Question: I have a custom component based on a TPanel. The aim is to display at the top, a so called "title area", wich displays a caption and has customizable border and background color. It works fine, except for a little issue: at , when clicking on the "title area",
the component is not selected (blue bullets doesn't appear), meaning that I can't drag or modify the component's properties. If I click outside the "title area", the component is selected. Can anyone have a solution for this? Thanks in advance. Follows a brief descriptive image:
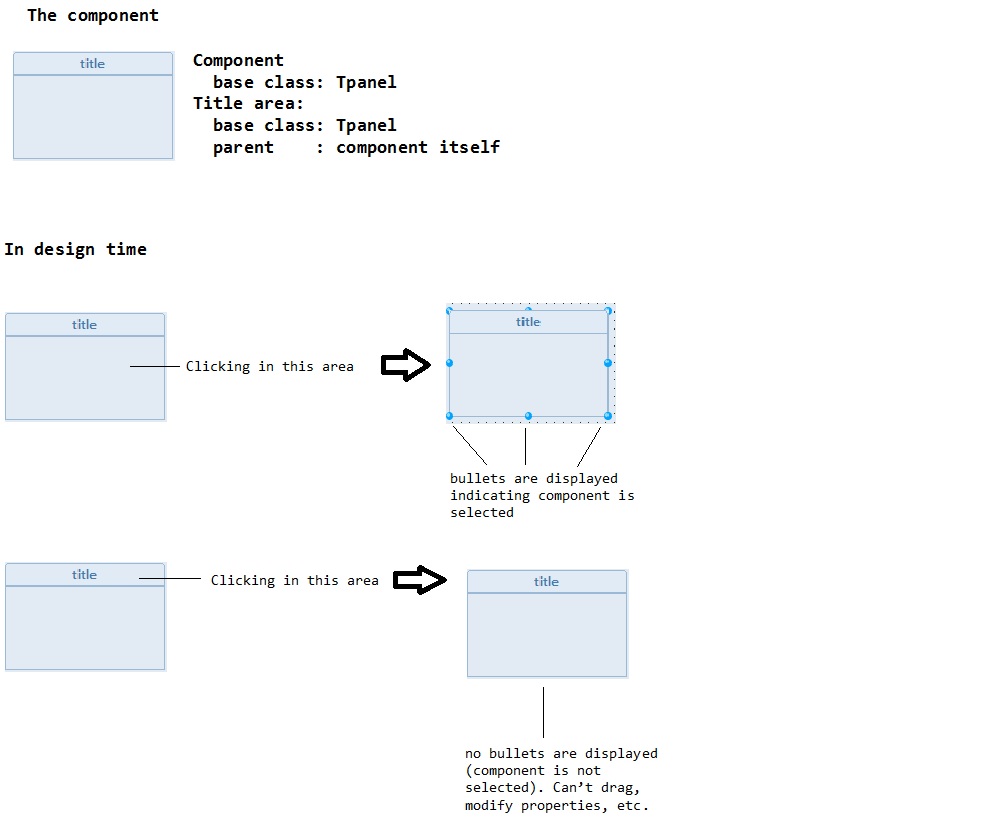
Answer: For the title panel set (e.g.):
'''
constructor TMyTitlePanel.Create(AOwner: TComponent);
begin
inherited Create(AOwner);
ControlStyle := ControlStyle - [csAcceptsControls] + [csNoDesignVisible];
end;
'''
---
Another option is to use <URL>